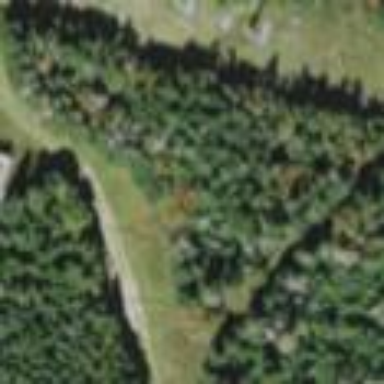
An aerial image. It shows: Woodland area covered with trees.